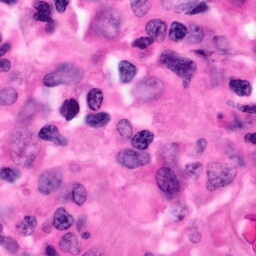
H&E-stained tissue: Pancreatic